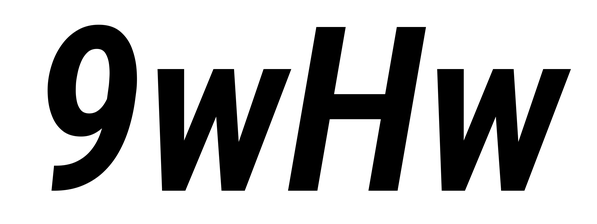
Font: Roboto-Italic_Condensed_SemiBold_Italic